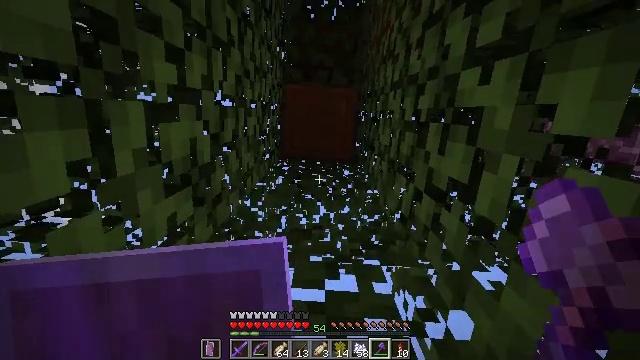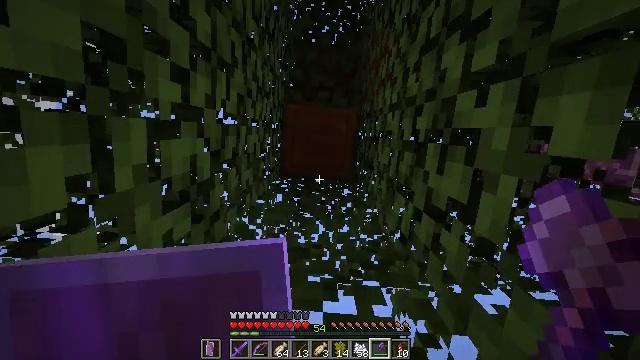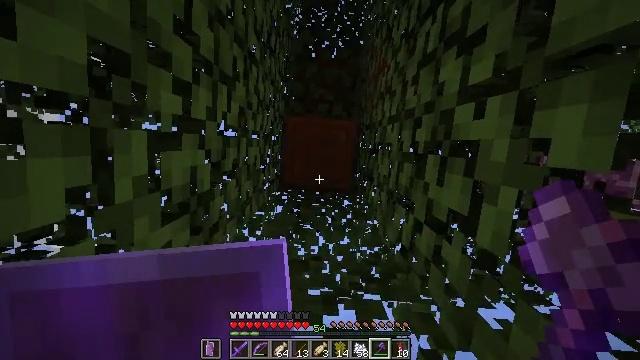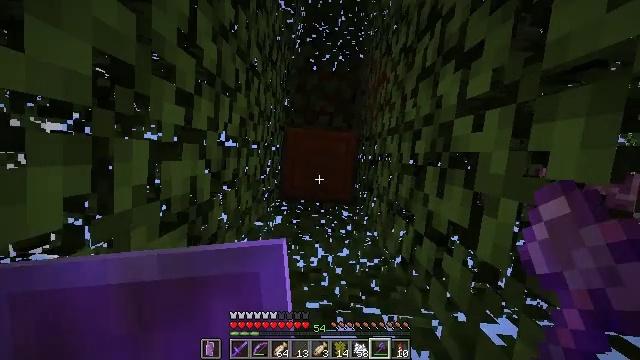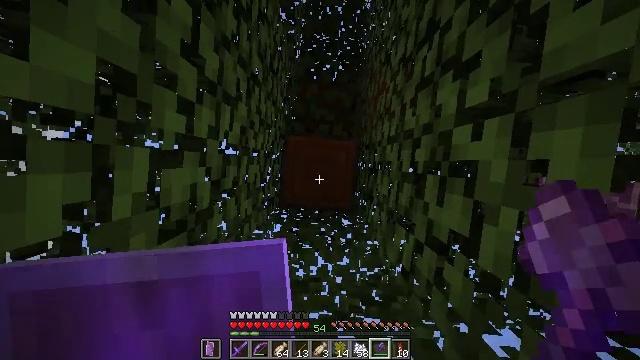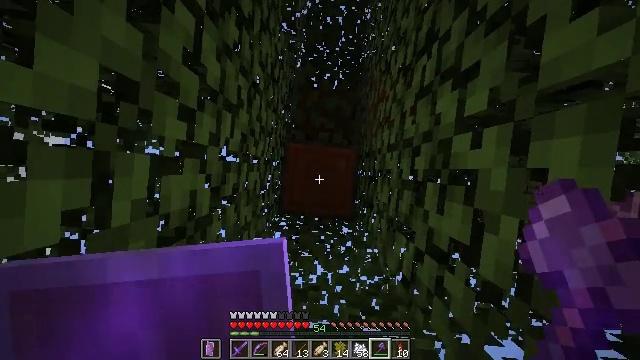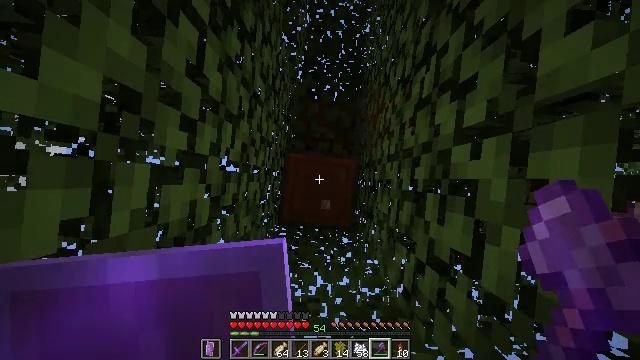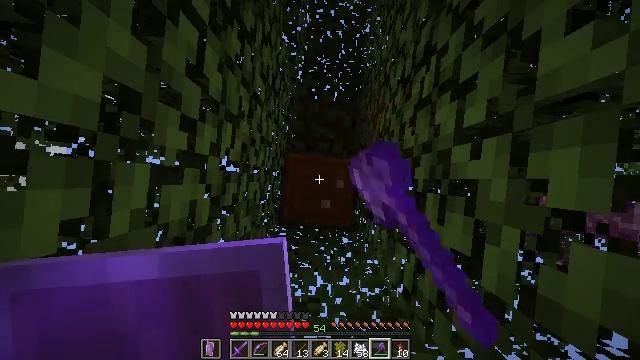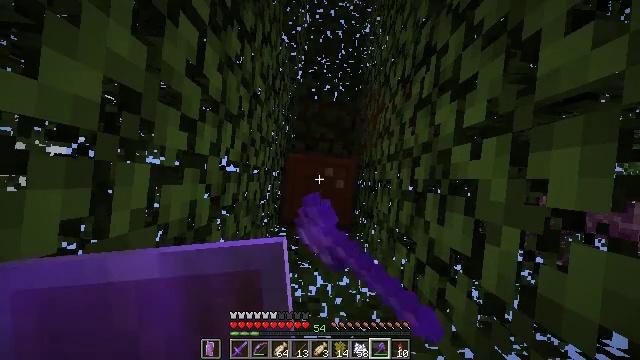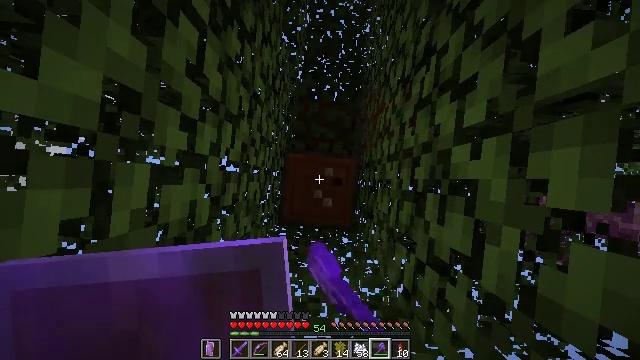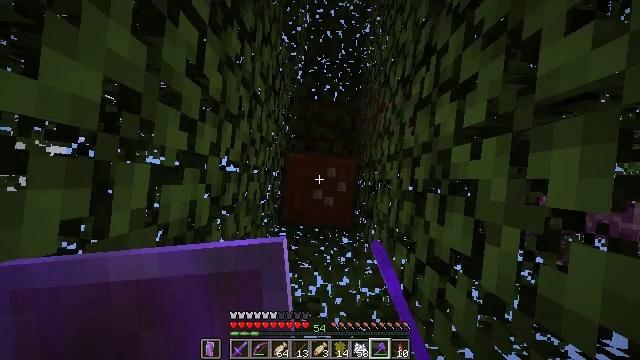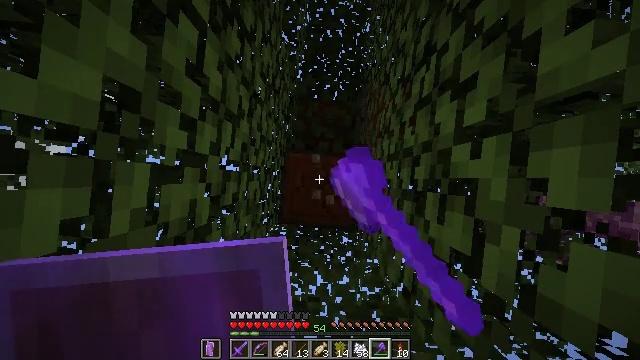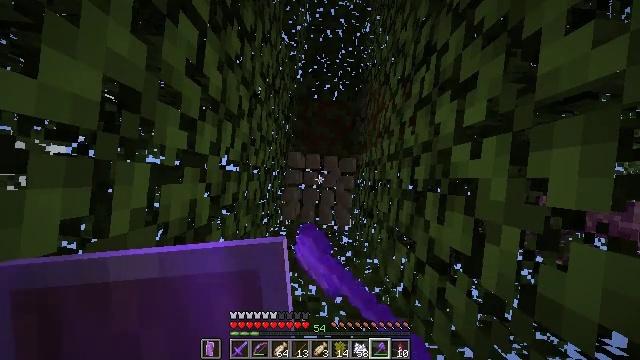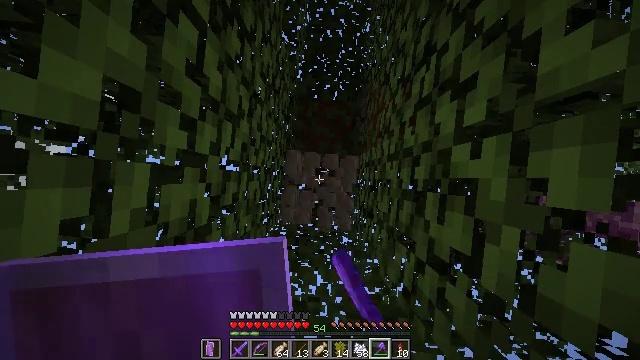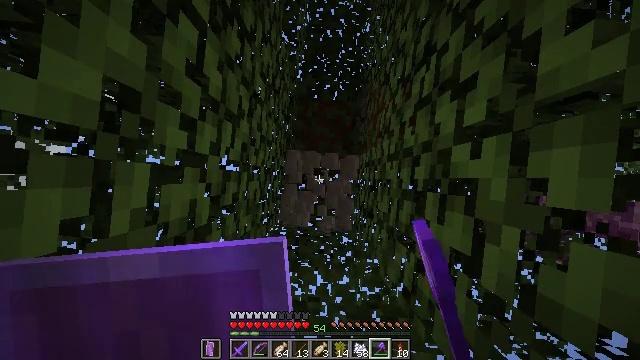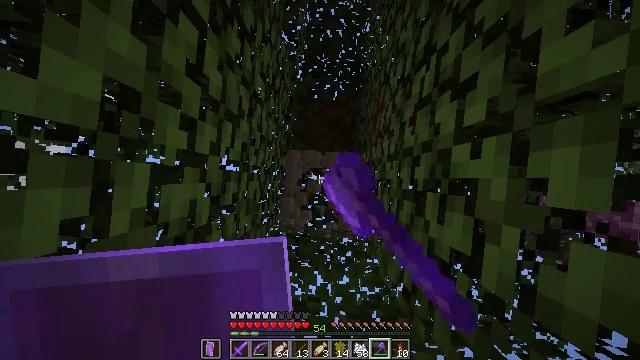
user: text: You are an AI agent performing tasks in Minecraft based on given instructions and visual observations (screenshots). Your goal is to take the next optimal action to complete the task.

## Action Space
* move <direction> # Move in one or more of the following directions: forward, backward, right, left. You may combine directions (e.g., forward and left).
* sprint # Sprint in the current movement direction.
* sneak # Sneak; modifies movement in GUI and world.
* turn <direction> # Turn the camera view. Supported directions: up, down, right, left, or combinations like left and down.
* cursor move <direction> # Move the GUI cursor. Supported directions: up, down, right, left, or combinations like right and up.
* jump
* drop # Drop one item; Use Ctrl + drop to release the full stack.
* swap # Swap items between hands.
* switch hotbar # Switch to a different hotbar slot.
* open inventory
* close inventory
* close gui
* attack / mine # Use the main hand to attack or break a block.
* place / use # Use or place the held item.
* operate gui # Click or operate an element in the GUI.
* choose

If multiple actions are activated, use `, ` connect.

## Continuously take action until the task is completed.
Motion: motion action
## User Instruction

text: Harvest the acacia log from the forest.
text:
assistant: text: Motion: turn up
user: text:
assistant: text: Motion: turn up
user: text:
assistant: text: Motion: turn up
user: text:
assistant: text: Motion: turn up
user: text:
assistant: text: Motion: turn up
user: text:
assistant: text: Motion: turn up, attack / mine
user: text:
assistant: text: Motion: attack / mine
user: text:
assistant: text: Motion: attack / mine
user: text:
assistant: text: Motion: attack / mine
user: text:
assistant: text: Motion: attack / mine
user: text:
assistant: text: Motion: attack / mine
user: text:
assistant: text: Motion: attack / mine
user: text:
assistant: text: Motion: attack / mine
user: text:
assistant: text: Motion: attack / mine
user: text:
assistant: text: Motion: no_op
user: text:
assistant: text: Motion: no_op
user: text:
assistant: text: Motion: no_op
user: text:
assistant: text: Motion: no_op
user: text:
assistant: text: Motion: no_op
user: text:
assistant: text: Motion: no_op
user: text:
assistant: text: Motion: no_op
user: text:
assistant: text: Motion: no_op
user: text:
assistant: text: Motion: no_op
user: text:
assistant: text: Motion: no_op
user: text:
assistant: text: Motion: no_op
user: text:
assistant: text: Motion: no_op
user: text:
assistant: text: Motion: no_op
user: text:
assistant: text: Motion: no_op
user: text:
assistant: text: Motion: no_op
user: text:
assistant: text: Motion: turn down